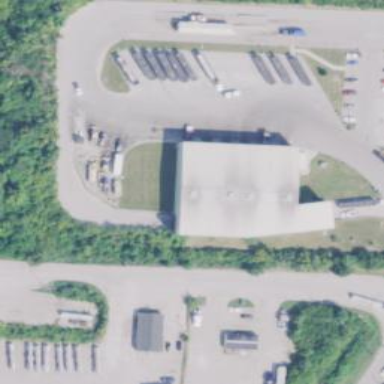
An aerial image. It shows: Building that serves as waste transfer station for trash disposal.